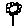
Label: flower